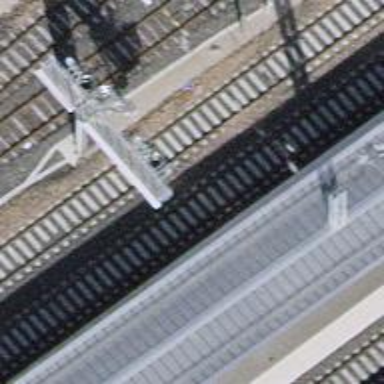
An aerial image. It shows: Railway signal.